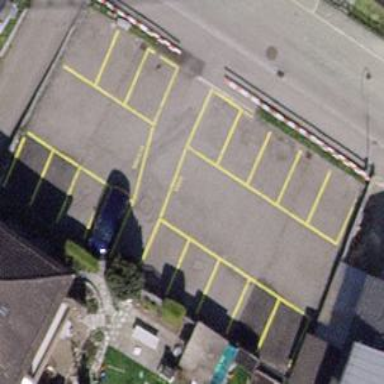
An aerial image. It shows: Parking area with grass paver surface.